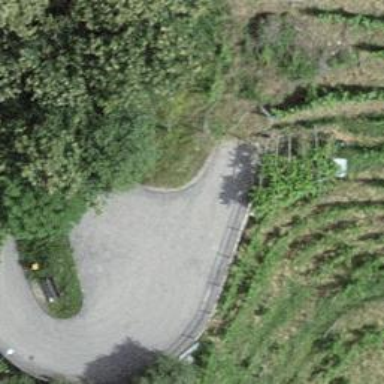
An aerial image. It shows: Turning circle on the road.